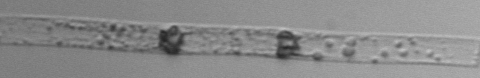
Label: Dactyliosolen_blavyanus